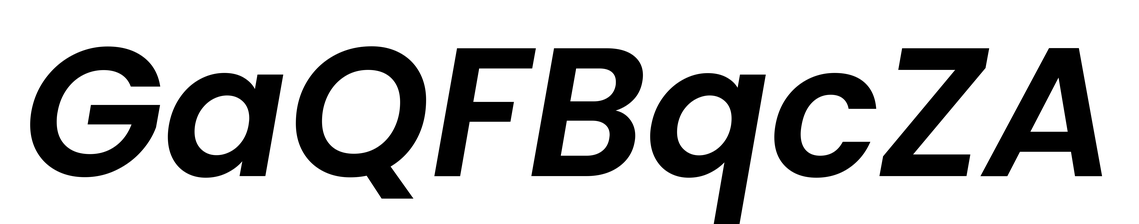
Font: Poppins-SemiBoldItalic